Field crop: tomato
Growth stage: 2
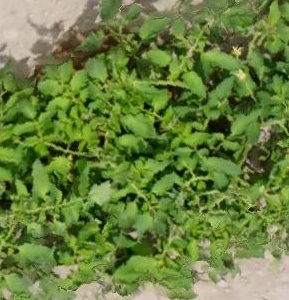
Species: tomato